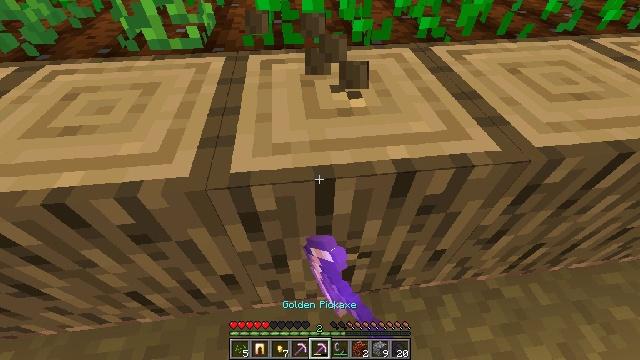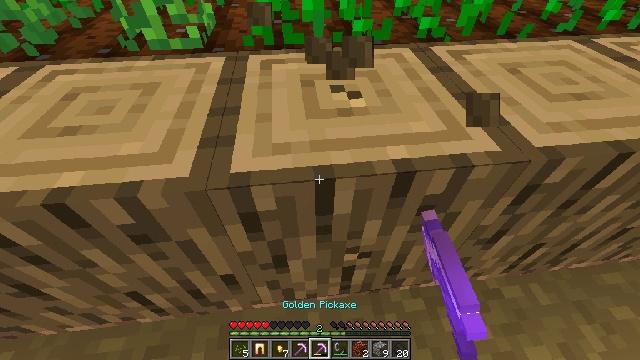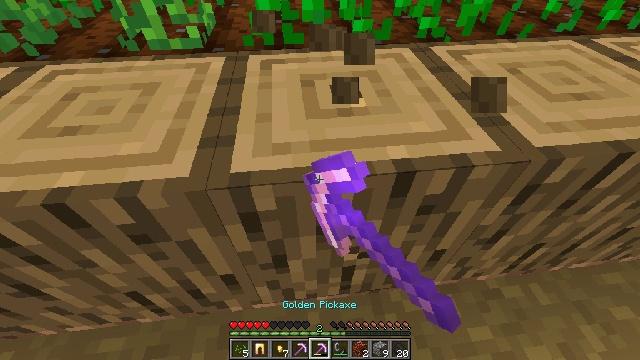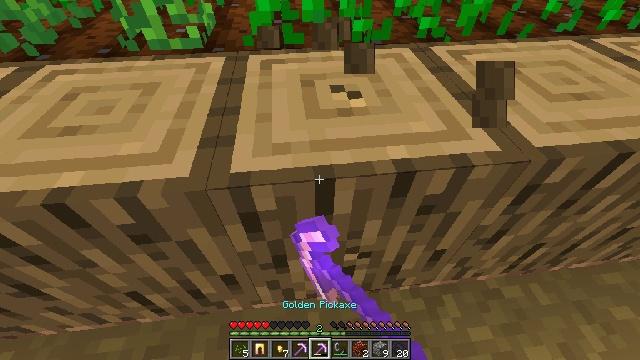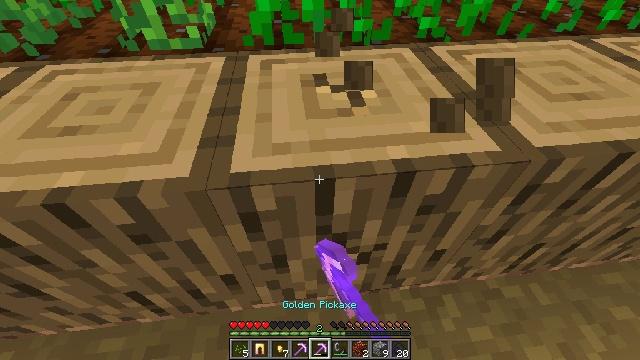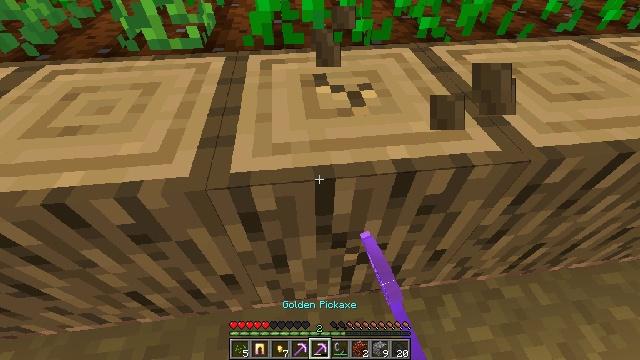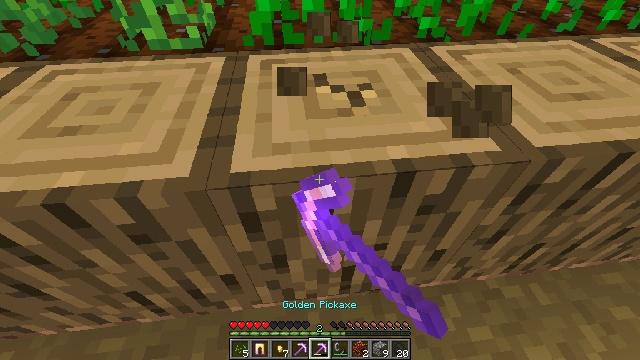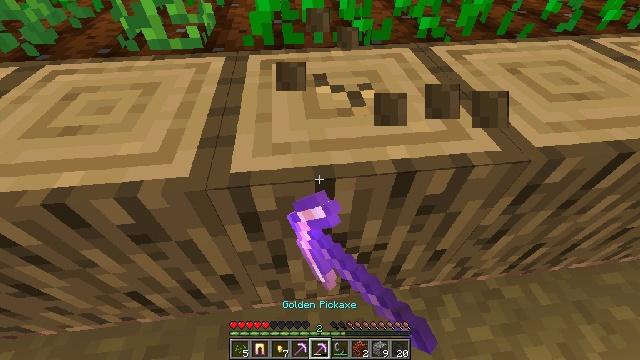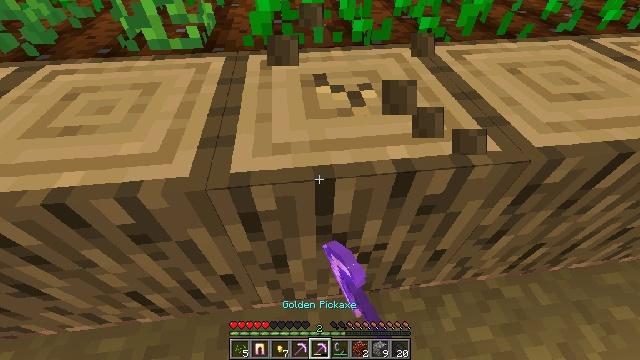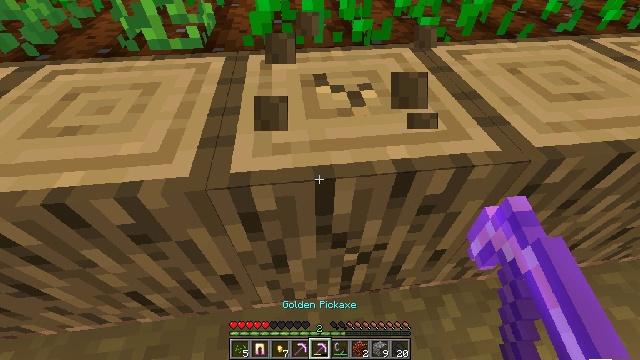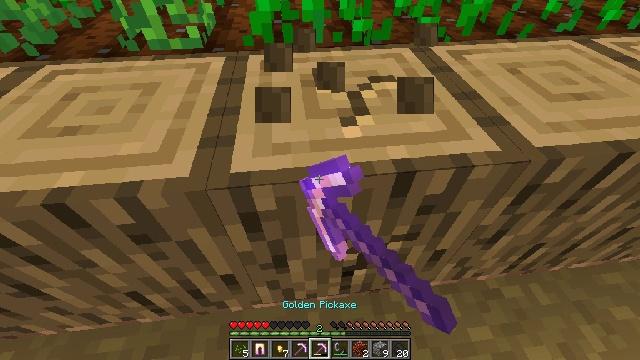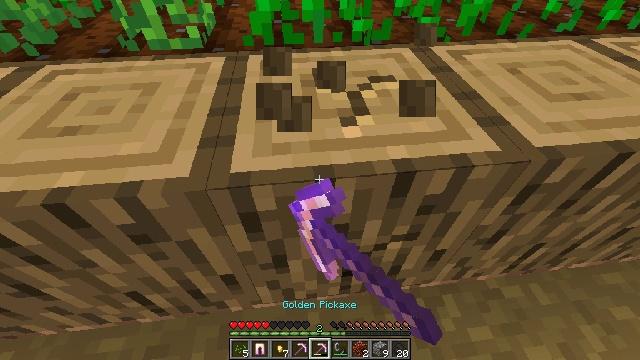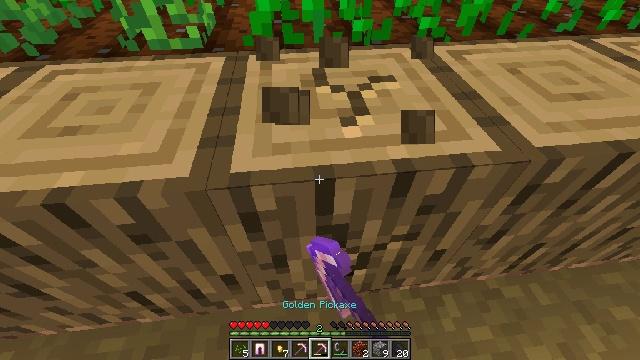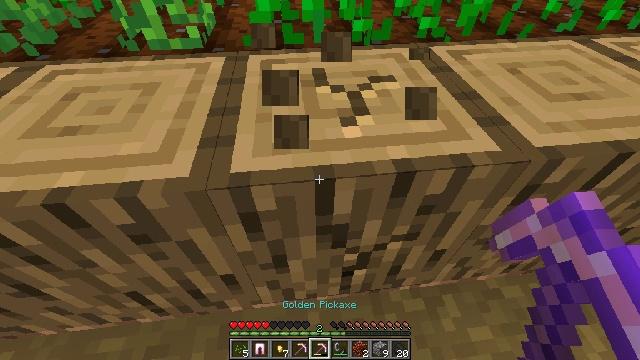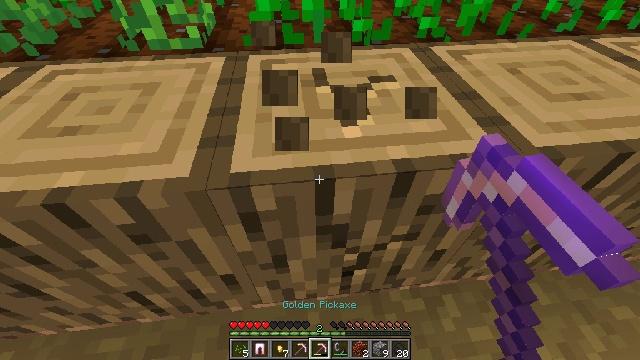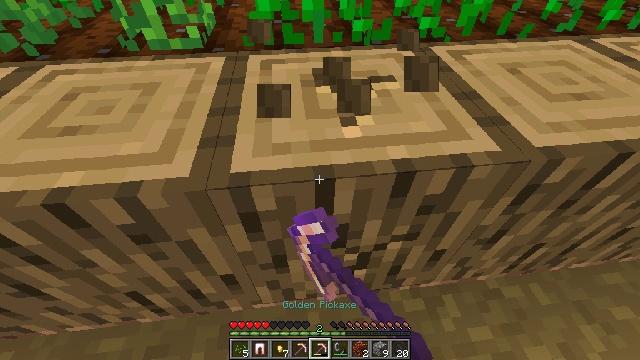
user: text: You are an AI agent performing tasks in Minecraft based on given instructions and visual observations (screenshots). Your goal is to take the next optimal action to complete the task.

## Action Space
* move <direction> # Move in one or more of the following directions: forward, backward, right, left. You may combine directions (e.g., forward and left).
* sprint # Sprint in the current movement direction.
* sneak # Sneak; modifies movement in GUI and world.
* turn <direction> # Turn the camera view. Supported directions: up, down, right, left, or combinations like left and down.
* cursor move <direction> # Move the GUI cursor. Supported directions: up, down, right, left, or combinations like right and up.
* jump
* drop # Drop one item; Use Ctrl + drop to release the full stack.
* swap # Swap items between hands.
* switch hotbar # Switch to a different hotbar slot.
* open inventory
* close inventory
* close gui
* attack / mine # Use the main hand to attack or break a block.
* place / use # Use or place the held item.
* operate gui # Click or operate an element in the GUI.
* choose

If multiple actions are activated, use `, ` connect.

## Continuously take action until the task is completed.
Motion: motion action
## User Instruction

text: Break the tree to get oak logs.
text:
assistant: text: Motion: attack / mine
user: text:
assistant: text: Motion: attack / mine
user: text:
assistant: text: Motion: attack / mine
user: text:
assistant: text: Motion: attack / mine
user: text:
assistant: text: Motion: attack / mine
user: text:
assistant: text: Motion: attack / mine
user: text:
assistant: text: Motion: attack / mine
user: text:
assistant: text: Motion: attack / mine
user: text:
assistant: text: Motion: attack / mine
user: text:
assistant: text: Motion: attack / mine
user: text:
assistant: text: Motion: attack / mine
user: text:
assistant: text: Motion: attack / mine
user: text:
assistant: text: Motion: attack / mine
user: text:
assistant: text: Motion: attack / mine
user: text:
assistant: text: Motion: attack / mine
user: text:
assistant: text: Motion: attack / mine
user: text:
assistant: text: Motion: attack / mine
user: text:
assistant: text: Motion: attack / mine
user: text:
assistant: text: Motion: attack / mine
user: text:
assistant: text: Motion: attack / mine
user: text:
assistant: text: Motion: attack / mine
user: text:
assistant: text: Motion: attack / mine
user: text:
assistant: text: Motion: attack / mine
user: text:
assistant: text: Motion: attack / mine
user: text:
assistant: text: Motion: attack / mine
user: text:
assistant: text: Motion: attack / mine
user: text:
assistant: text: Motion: attack / mine
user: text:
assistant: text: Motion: attack / mine
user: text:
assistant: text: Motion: attack / mine
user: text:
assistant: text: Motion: attack / mine